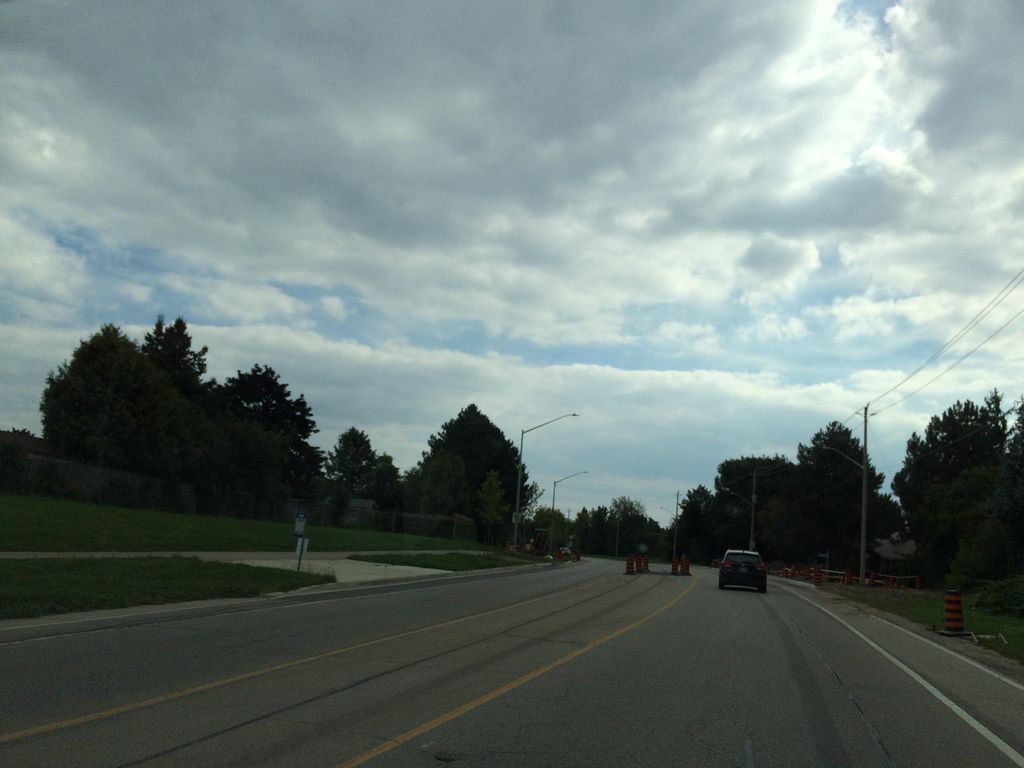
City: kitchener-waterloo